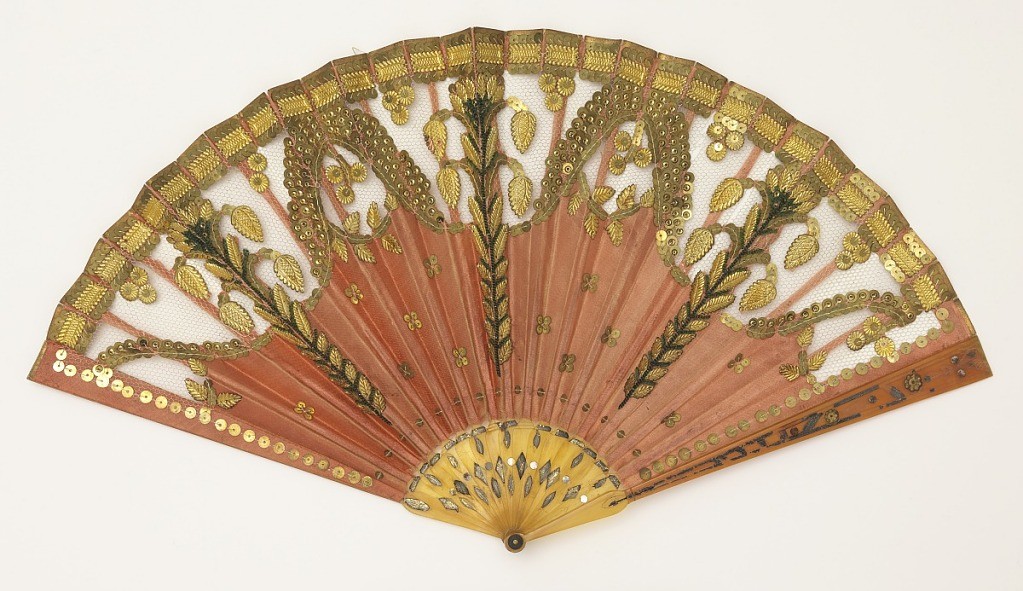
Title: Pleated fan
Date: ca. 1805
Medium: Silk leaf with silk net, embroidered with metallic spangles and stamped metal pieces; sticks of incised horn with applied metallic foil
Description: Pleated fan, silk leaf with silk net, embroidered with metallic spangles and stamped metal pieces in a floral pattern, sticks of incised horn with applied metallic foil. Coral-colored silk with classical ornament in gold metallic.